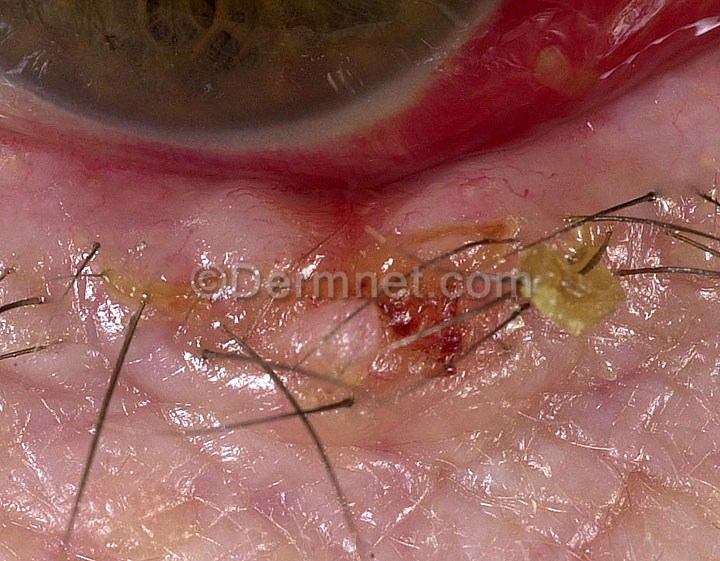
Disease: Actinic Keratosis Basal Cell Carcinoma and other Malignant Lesions